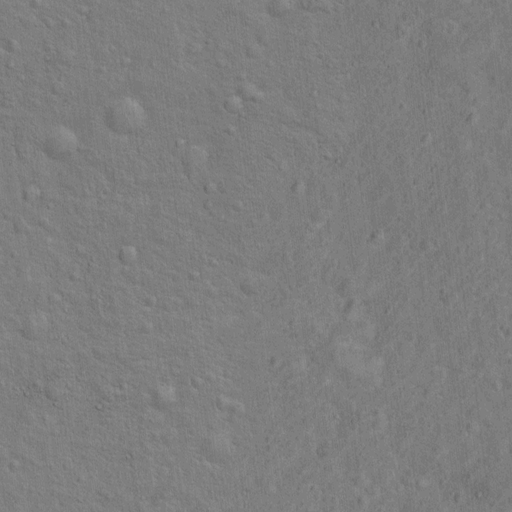
Classes present: Background